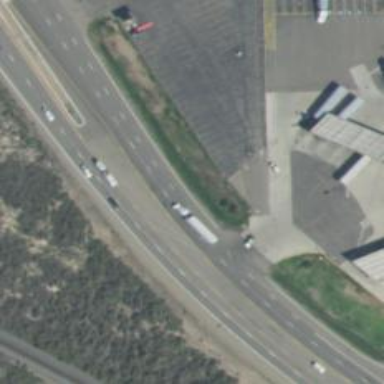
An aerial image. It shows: Expressway with asphalt surface. The highway is classified as trunk and has grade1 tracktype.